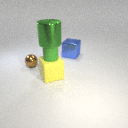
small green rubber cylinder above large yellow rubber cube